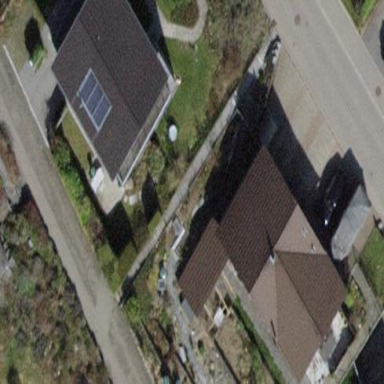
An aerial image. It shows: Detached building.